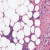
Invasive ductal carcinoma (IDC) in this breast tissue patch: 0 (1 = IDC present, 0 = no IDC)